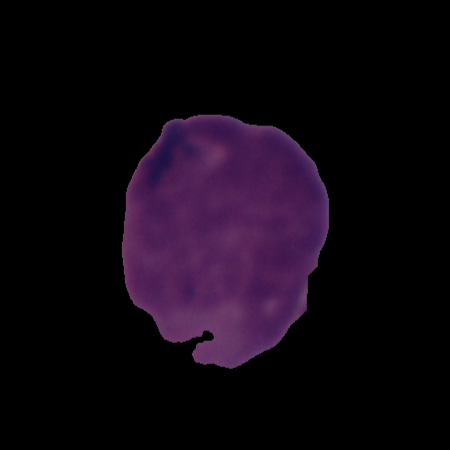
Label: cancer